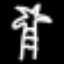
Label: palm tree